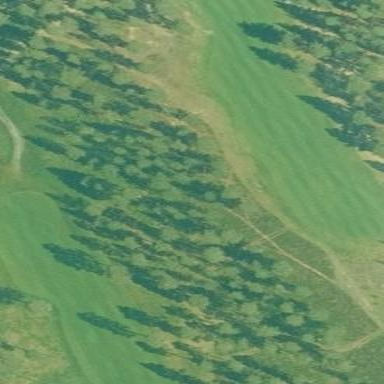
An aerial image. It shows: Golf fairway surrounded by grass.